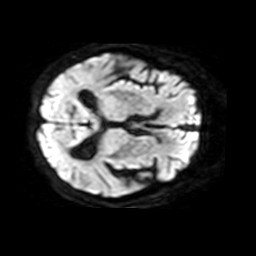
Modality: TRACE
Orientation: axial
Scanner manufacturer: philips
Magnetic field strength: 1.5 T
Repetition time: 3.431 s
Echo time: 0.06241 s